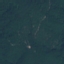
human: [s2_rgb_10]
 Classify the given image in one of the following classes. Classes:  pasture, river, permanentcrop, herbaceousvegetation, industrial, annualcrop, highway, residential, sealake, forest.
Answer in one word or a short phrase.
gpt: Forest